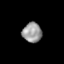
Tissue: skin
Cell type: Epithelial cells
Senescence score: 0.2837
Nuclear area (px): 373
Mean DAPI intensity: 153.094